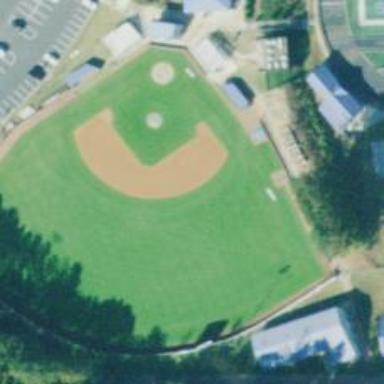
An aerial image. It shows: Baseball pitch for leisure land.